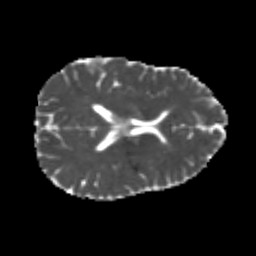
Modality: MD
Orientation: axial
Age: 22
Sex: female
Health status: healthy
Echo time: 0.074 s